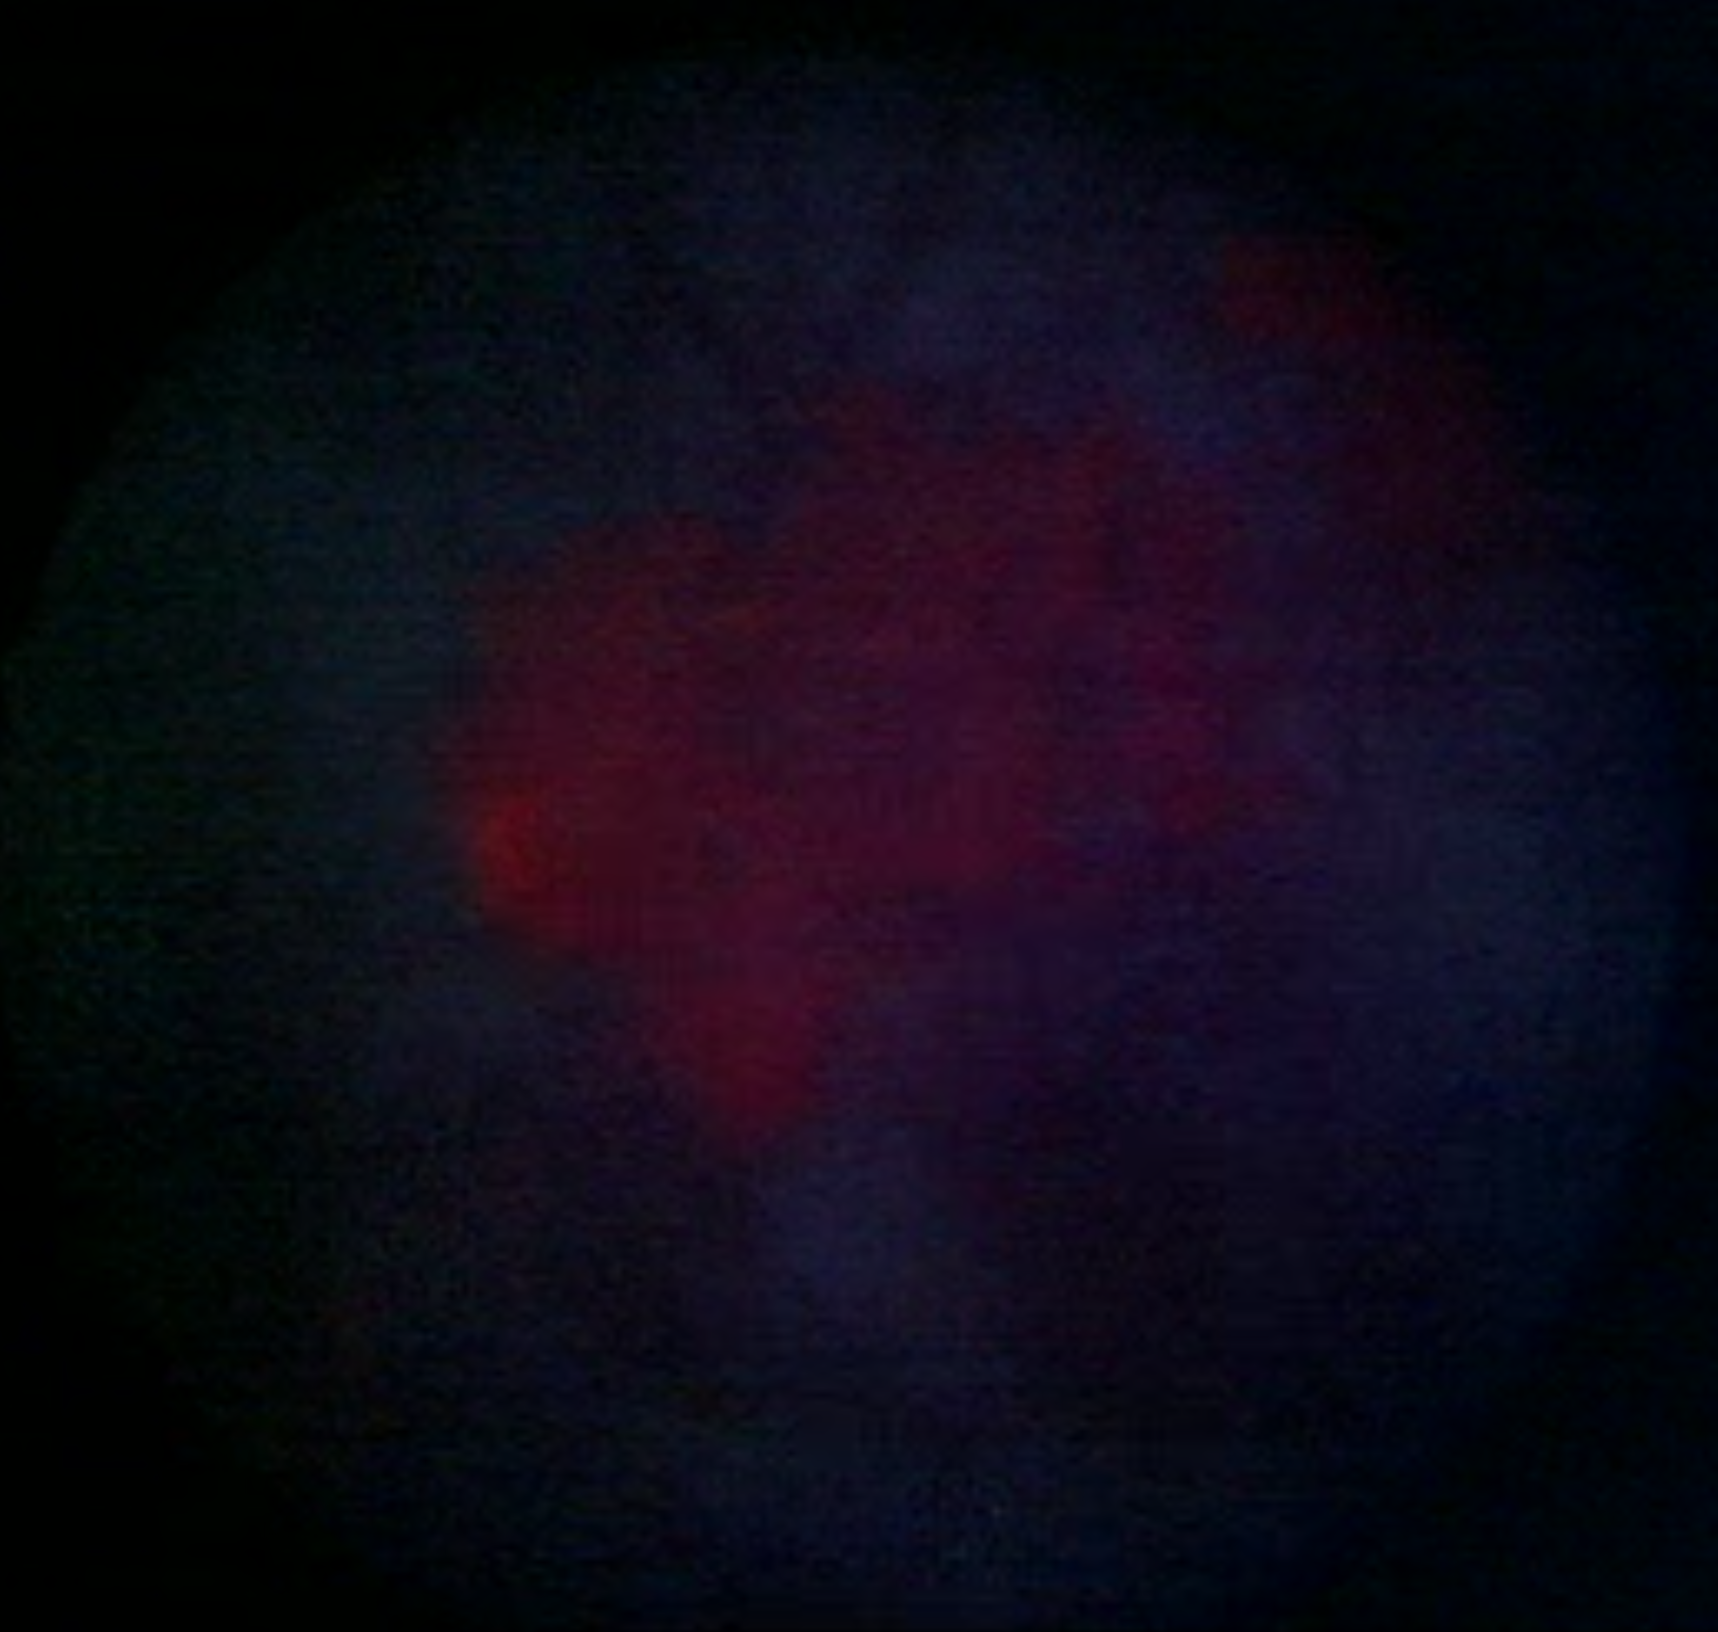
Modality: BLC
Class: Malignant
Subclass: HighGradePapillary
Lesion: L2
Stage: T1
Morphology: Papillary
Bladder cancer association: Yes